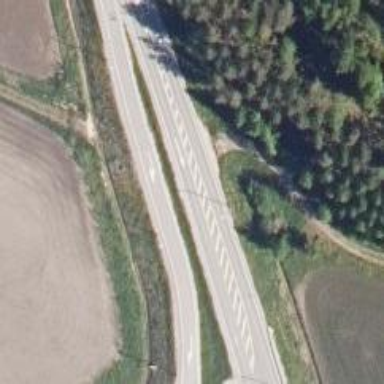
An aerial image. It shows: Tertiary_link road with asphalt surface.